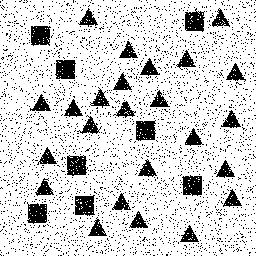
Squares: 8
Triangles: 24
Stars: 0
Total shapes: 32